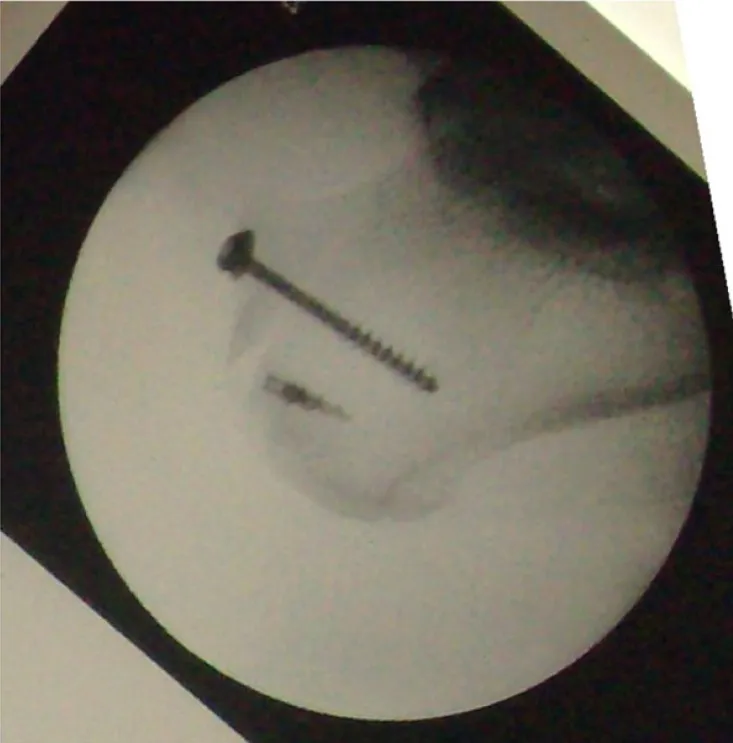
Lateral x-ray after open reduction and internal fixation of avulsed fragment.
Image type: radiology (x_ray)